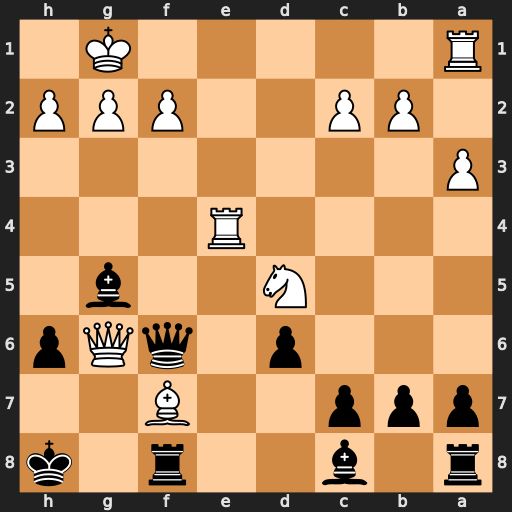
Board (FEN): r1b2r1k/ppp2B2/3p1qQp/3N2b1/4R3/P7/1PP2PPP/R5K1
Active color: b
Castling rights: -
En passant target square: -
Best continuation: Qxf7 Qxf7 Rxf7